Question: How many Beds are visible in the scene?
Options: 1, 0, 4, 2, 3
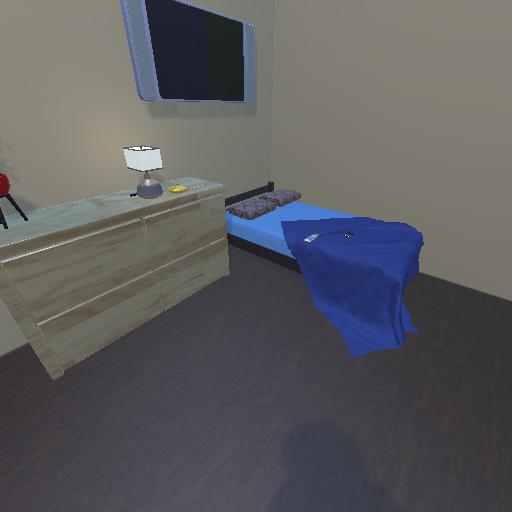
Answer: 1